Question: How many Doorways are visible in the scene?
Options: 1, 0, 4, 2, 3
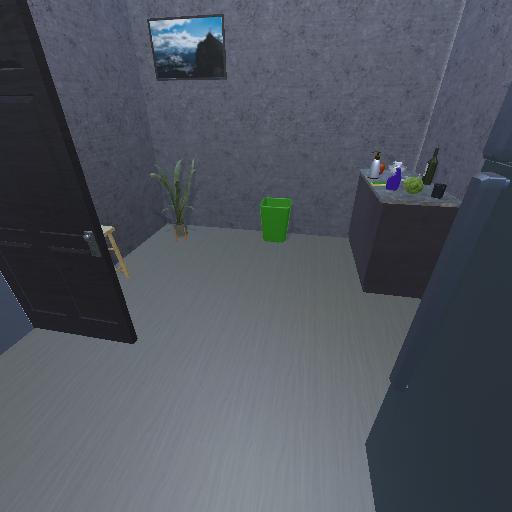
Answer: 1